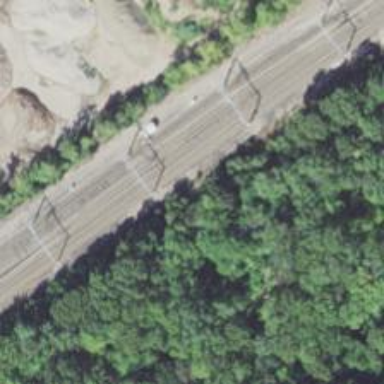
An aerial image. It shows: Railway track with continuous electrified contact lines.